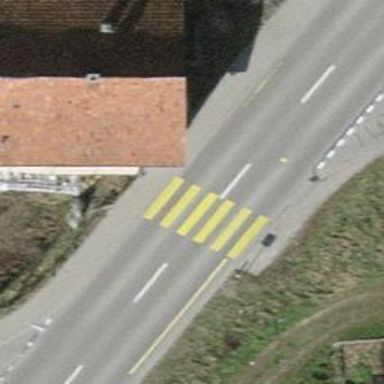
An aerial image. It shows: Uncontrolled crossing on the road.